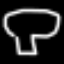
Label: mushroom